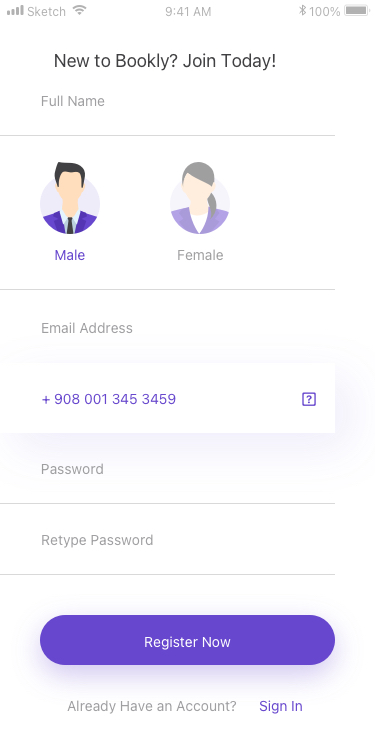
Text in this UI design:
New to Bookly? Join Today!
Full Name
+ 908 001 345 3459

Email Address
Password
Retype Password
Male
Female
Register Now
Already Have an Account?
Sign In